Field crop: maize
Growth stage: 2
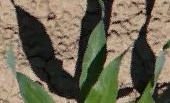
Species: maize